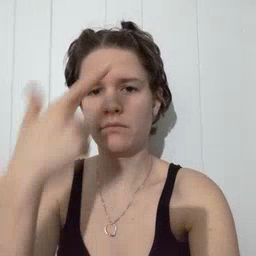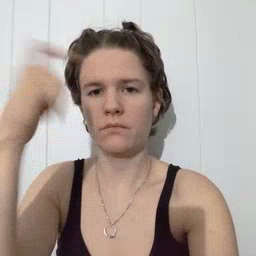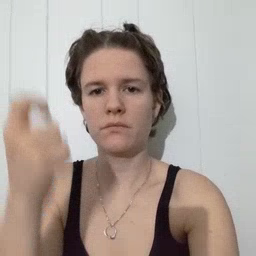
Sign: because